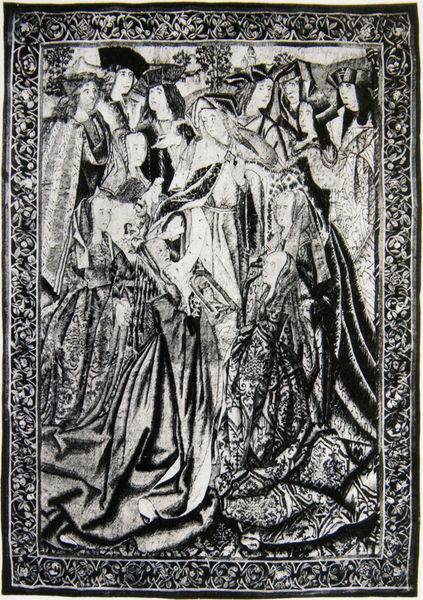
Titel: Margarethe von Österreich empfängt das Bildnis Philiberts II. (1501)
Schlagwörter: baum, gemälde, gruppe, mann, schatten, weiß, bäume, frauen, menschen, stadt, grau, hut, hüte, kleid, kleider, kopfbedeckungen, kreide, licht, männer, schmuck, schwarz, szene, zeichnung, muster, ornament, teppich, mütze, mützen, falten, rahmen, stehen, bild, bildnis, schauen, hügel, kirche, gewand, stickerei, stoff, adel, gewänder, personen, renaissance, kreis, ranken, kopfbedeckung, relief, kette, grafik, graphik, rand, figuren, könig, bordüre, weib, weiber, gobelin, wandteppich, kopftuch, floral, ornamente, verzierung, faltenwurf, foto, fotografie, gemustert, burg, schwarzweiß, knien, brokat, kopie, ranke, mittelalter, königin, harfe, gewebe, ornamentik, gewebt, höflinge, hofdamen